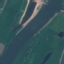
Land use / land cover: River